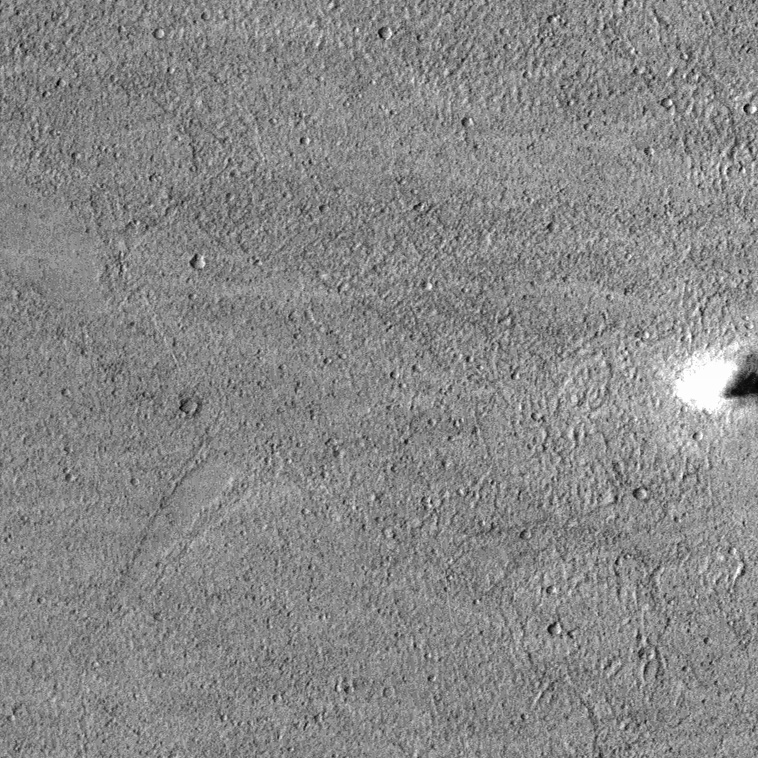
Label: dustdevil